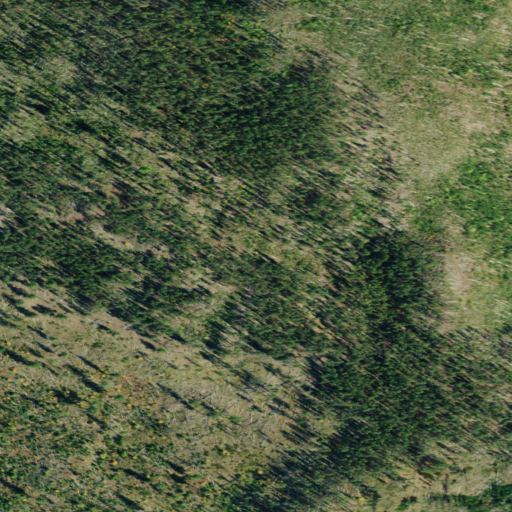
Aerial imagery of ridge(s) in Montana named Demers Ridge containing shrub and evergreen forest